Interaction volume radius: 5 \u00c5
Interaction volume height: 15 \u00c5
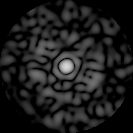
Disorder parameter: 0.7988